Question: I have just upgraded my macbook from mac os 10.5 to 10.6 and have spent all day trying to get the Ruby mysql gem to work on mac os 10.6 without any luck.
I am having exactly the same error messages as this guy: <URL>
It seems that all I need to do is install 64 bit mysql instead of the 32 bit one but for some retarted reason this is proving to be impossible.
I have downloaded two versions of the 64 binary installer from mysql.com:
'''
mysql-5.1.61-osx10.6-x86_64.dmg
mysql-5.5.21-osx10.6-x86_64.dmg
'''
No matter which one I install when I install when I lookup
'''
mysql> SHOW GLOBAL VARIABLES LIKE 'version_compile_machine';
'''
then it returns:
'''
version_compile_machine | i386
'''
Which seems to mean that its running 32 bit.
However if I look at the mysqld process in the activity monitor then it seems to suggest that its actually running in 64 bit mode which leaves me completely confused?!

'''
I have Mac OS 10.6.3
Processor 2.4 GHz Intel Core 2 Duo
Darwin Kernel Version 10.3.0: Fri Feb 26 11:57:13 PST 2010; root:xnu-1504.3.12~1/RELEASE_X86_64 x86_64
'''
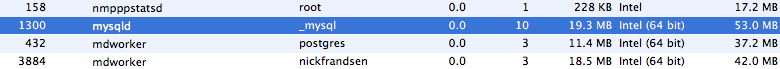
Answer: Finally found the answer so going to leave it here to hopefully save other people a bit of trouble.
By default, rvm was not building the x86_64 version of Ruby (was defaulting to i386). To fix this, I added the following to ~/.rmvrc:
rvm_archflags="-arch x86_64"
Then, I removed the current versions of ruby using rvm and reinstalled ruby version 1.9.2 using rvm. After all that, the MySQL gem installed w/o a hitch.